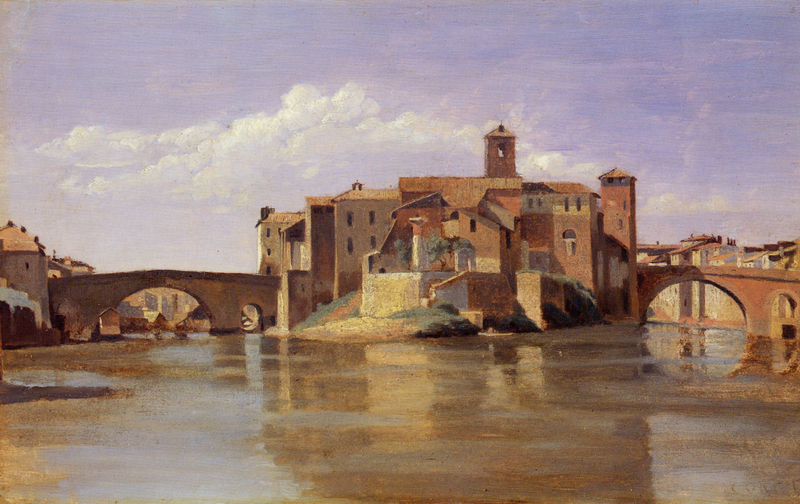
Titel: Die Tiberinsel
Künstler: Jean Baptiste Camille Corot
Institution: Privatbesitz
Schlagwörter: baum, berg, blau, gemälde, himmel, meer, schatten, wasser, weiß, wolken, aquarell, bäume, fluss, gelb, grün, landschaft, ocker, sand, see, stadt, ufer, braun, fenster, grau, hell, licht, orange, pfeiler, säule, dach, gebäude, haus, rot, schloss, wiese, wolke, beige, malerei, architektur, stein, steine, spiegel, öl, häuser, spiegelung, brücke, büsche, gewässer, kanal, kirche, sonne, insel, gold, realismus, spitzen, kamin, schornstein, turm, küste, sommer, wellen, ansicht, bogen, fassade, italien, süden, venedig, zwei, dorf, dächer, giebel, mauer, ziegel, farbe, violett, sepia, hafen, rundbogen, strom, querformat, einfach, symmetrie, menschenleer, stadtansicht, bögen, burg, durchblick, türme, festung, mauerwerk, heiter, rom, sandfarben, gemäuer, malerisch, mauern, mittelalter, florenz, passau, stimmungsbild, spiegelungen, mittelpunkt, freundlich, mediterran, burggraben, bräunlich, toscana, brücken, campanile, corot, flussgabelung, flussinsel, flüsse, gabelung, insel im fluss, kubisch, lagune, lichtspiegelung, milav, schadt, schutzwall, tevere, tiber, tiberinsel, fliss, fesnter, genau, italienisch, verschachtelt, stadtansich, hiimmel, itlaienisch, häöuser, klirche, vlen, #wasser, flussstadt